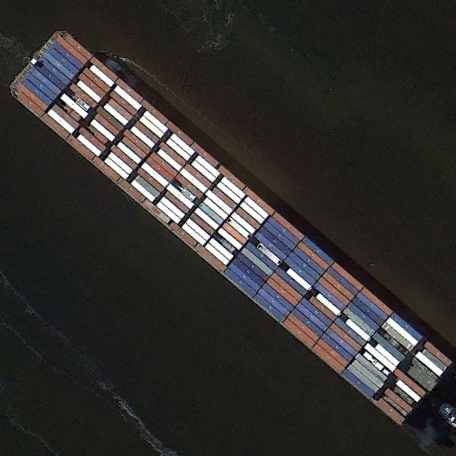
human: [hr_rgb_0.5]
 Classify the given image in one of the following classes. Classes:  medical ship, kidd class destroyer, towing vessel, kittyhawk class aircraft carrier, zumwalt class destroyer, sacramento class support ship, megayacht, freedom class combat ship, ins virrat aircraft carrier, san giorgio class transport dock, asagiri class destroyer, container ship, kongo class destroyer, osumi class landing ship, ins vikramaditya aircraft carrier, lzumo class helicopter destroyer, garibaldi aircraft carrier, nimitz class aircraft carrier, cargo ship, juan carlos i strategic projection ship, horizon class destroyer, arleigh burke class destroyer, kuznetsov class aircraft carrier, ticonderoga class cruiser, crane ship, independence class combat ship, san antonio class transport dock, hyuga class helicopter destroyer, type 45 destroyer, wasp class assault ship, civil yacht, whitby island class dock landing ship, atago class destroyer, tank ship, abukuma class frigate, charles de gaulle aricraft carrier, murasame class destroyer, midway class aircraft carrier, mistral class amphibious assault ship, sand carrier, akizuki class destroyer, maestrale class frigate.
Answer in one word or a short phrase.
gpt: Container ship